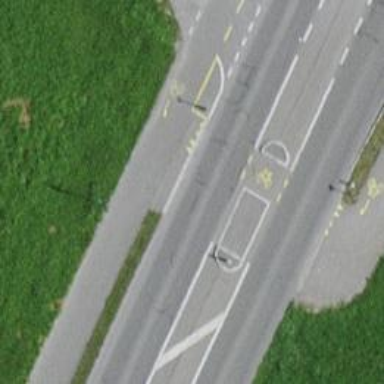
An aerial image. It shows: Asphalt cycleway with crossing.